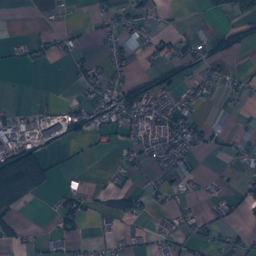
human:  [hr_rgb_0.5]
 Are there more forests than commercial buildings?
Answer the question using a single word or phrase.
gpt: yes

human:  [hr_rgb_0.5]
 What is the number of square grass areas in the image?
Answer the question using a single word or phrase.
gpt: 0

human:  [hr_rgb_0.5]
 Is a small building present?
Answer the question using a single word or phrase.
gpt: yes

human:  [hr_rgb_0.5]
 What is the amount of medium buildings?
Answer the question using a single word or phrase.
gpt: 42

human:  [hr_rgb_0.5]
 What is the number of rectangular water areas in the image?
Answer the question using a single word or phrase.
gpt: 7

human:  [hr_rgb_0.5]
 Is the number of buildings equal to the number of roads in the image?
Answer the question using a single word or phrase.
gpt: no

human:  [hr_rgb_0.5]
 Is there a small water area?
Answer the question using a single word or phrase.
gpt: yes

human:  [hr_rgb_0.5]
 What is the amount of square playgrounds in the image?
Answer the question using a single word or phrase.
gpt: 0

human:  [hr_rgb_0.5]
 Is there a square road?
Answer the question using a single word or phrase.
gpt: no

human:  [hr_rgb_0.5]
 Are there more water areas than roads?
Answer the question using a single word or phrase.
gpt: no

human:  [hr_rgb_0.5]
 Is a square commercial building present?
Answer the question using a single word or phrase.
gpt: no

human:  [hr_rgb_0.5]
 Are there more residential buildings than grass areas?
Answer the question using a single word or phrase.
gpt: yes

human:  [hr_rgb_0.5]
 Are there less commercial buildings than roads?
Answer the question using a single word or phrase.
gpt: yes

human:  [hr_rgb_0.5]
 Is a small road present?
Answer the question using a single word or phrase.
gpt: yes

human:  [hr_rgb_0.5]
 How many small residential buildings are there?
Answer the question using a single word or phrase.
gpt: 1515

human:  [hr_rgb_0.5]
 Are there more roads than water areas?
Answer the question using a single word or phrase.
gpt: yes

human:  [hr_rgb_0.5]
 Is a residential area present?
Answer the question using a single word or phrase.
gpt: yes

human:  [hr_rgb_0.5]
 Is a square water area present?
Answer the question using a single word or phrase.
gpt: yes

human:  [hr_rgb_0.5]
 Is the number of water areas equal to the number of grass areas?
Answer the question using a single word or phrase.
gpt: no

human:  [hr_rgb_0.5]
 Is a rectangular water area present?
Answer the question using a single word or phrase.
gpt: yes

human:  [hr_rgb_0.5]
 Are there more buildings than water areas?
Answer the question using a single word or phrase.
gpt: yes

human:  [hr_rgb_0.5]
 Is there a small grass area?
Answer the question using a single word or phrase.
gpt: yes

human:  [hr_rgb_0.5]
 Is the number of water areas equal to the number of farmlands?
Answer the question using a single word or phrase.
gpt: no

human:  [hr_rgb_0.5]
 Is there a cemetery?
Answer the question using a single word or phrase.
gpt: yes

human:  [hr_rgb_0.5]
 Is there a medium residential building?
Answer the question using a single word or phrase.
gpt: yes

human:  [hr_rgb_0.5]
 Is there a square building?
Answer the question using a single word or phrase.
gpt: yes

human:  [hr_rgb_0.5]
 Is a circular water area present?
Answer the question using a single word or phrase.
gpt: yes

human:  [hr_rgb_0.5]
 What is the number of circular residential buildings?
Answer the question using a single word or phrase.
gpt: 2

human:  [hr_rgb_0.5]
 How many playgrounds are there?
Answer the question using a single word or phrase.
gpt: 2

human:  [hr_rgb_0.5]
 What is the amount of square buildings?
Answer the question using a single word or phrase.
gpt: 2

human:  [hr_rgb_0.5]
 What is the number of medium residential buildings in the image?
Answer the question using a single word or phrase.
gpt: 23

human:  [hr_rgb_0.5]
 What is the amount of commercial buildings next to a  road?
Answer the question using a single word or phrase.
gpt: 53

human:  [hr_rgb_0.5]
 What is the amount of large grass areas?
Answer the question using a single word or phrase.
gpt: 92

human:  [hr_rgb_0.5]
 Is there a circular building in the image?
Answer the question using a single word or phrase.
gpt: yes

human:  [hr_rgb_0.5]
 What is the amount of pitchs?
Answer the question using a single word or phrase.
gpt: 6

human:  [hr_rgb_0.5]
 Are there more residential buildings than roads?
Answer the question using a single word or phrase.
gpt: yes